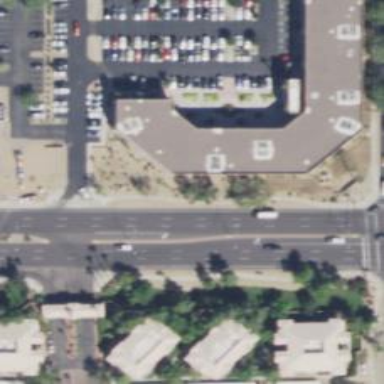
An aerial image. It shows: Healthcare clinic.